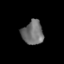
Tissue: lung
Cell type: T cells
Senescence score: 0.1979
Nuclear area (px): 491
Mean DAPI intensity: 113.177